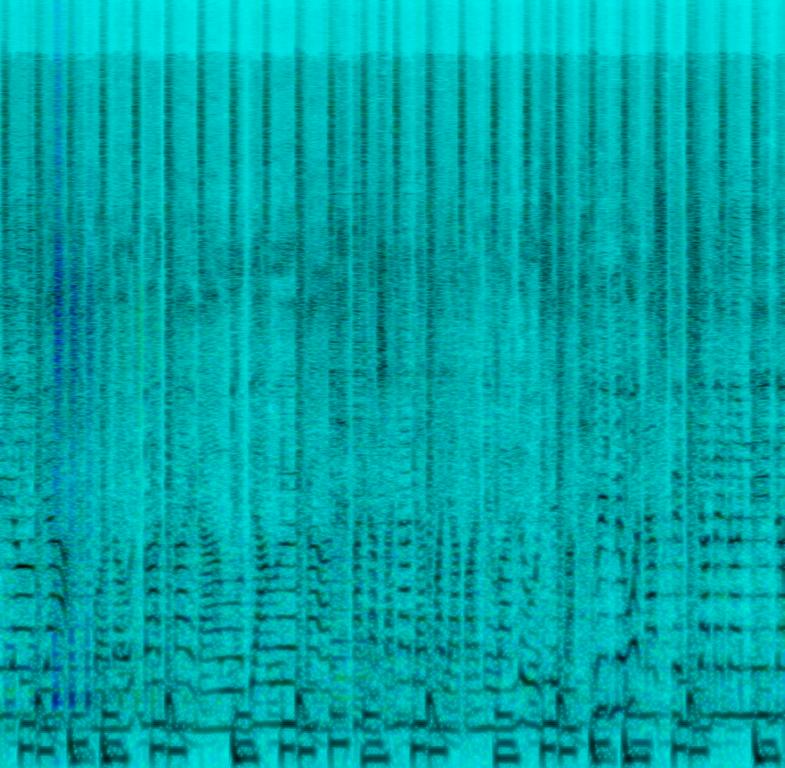
This is a dancehall music piece. There is a male vocalist singing with a Jamaican accent. An electric guitar and a bass guitar are playing the melody in the background while occasional keyboard notes can be heard. The rhythmic background is provided by the mild tempo basic 4/4 played on the acoustic drums. There is an echo delay effect on the snare drum every now and then. The atmosphere of the piece is chill and groovy. This piece could be playing through loudspeakers at a beach. It could also suit well at a summer barbecue party.